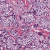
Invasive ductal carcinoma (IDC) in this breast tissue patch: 1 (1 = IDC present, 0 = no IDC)